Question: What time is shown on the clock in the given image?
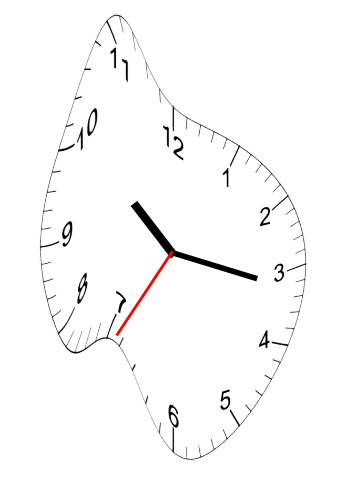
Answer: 10:16:35